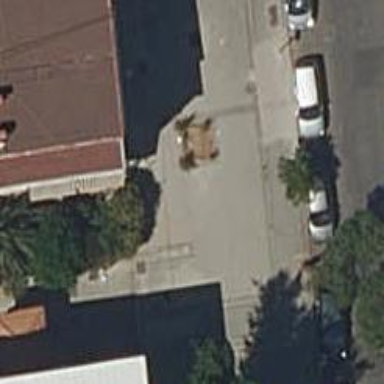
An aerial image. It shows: Sidewalk.